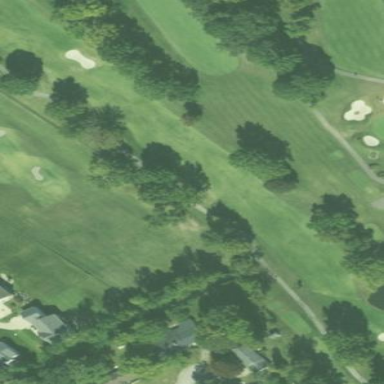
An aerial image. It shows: Grassy fairway on golf course.